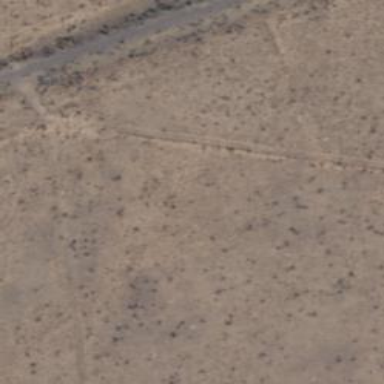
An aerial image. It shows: Track road.